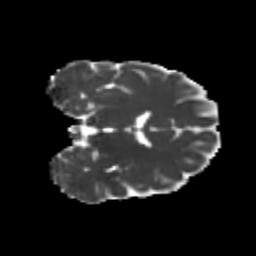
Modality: MD
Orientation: coronal
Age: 24
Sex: male
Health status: healthy
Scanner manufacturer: philips
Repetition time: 7.39 s
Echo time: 0.08599 s